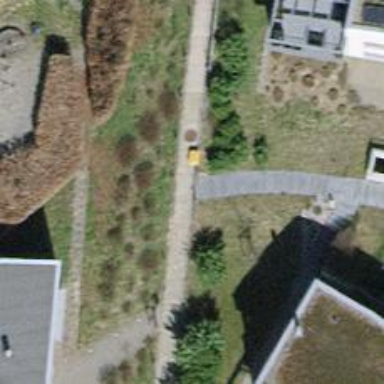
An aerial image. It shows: Set of steps on the road.